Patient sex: M
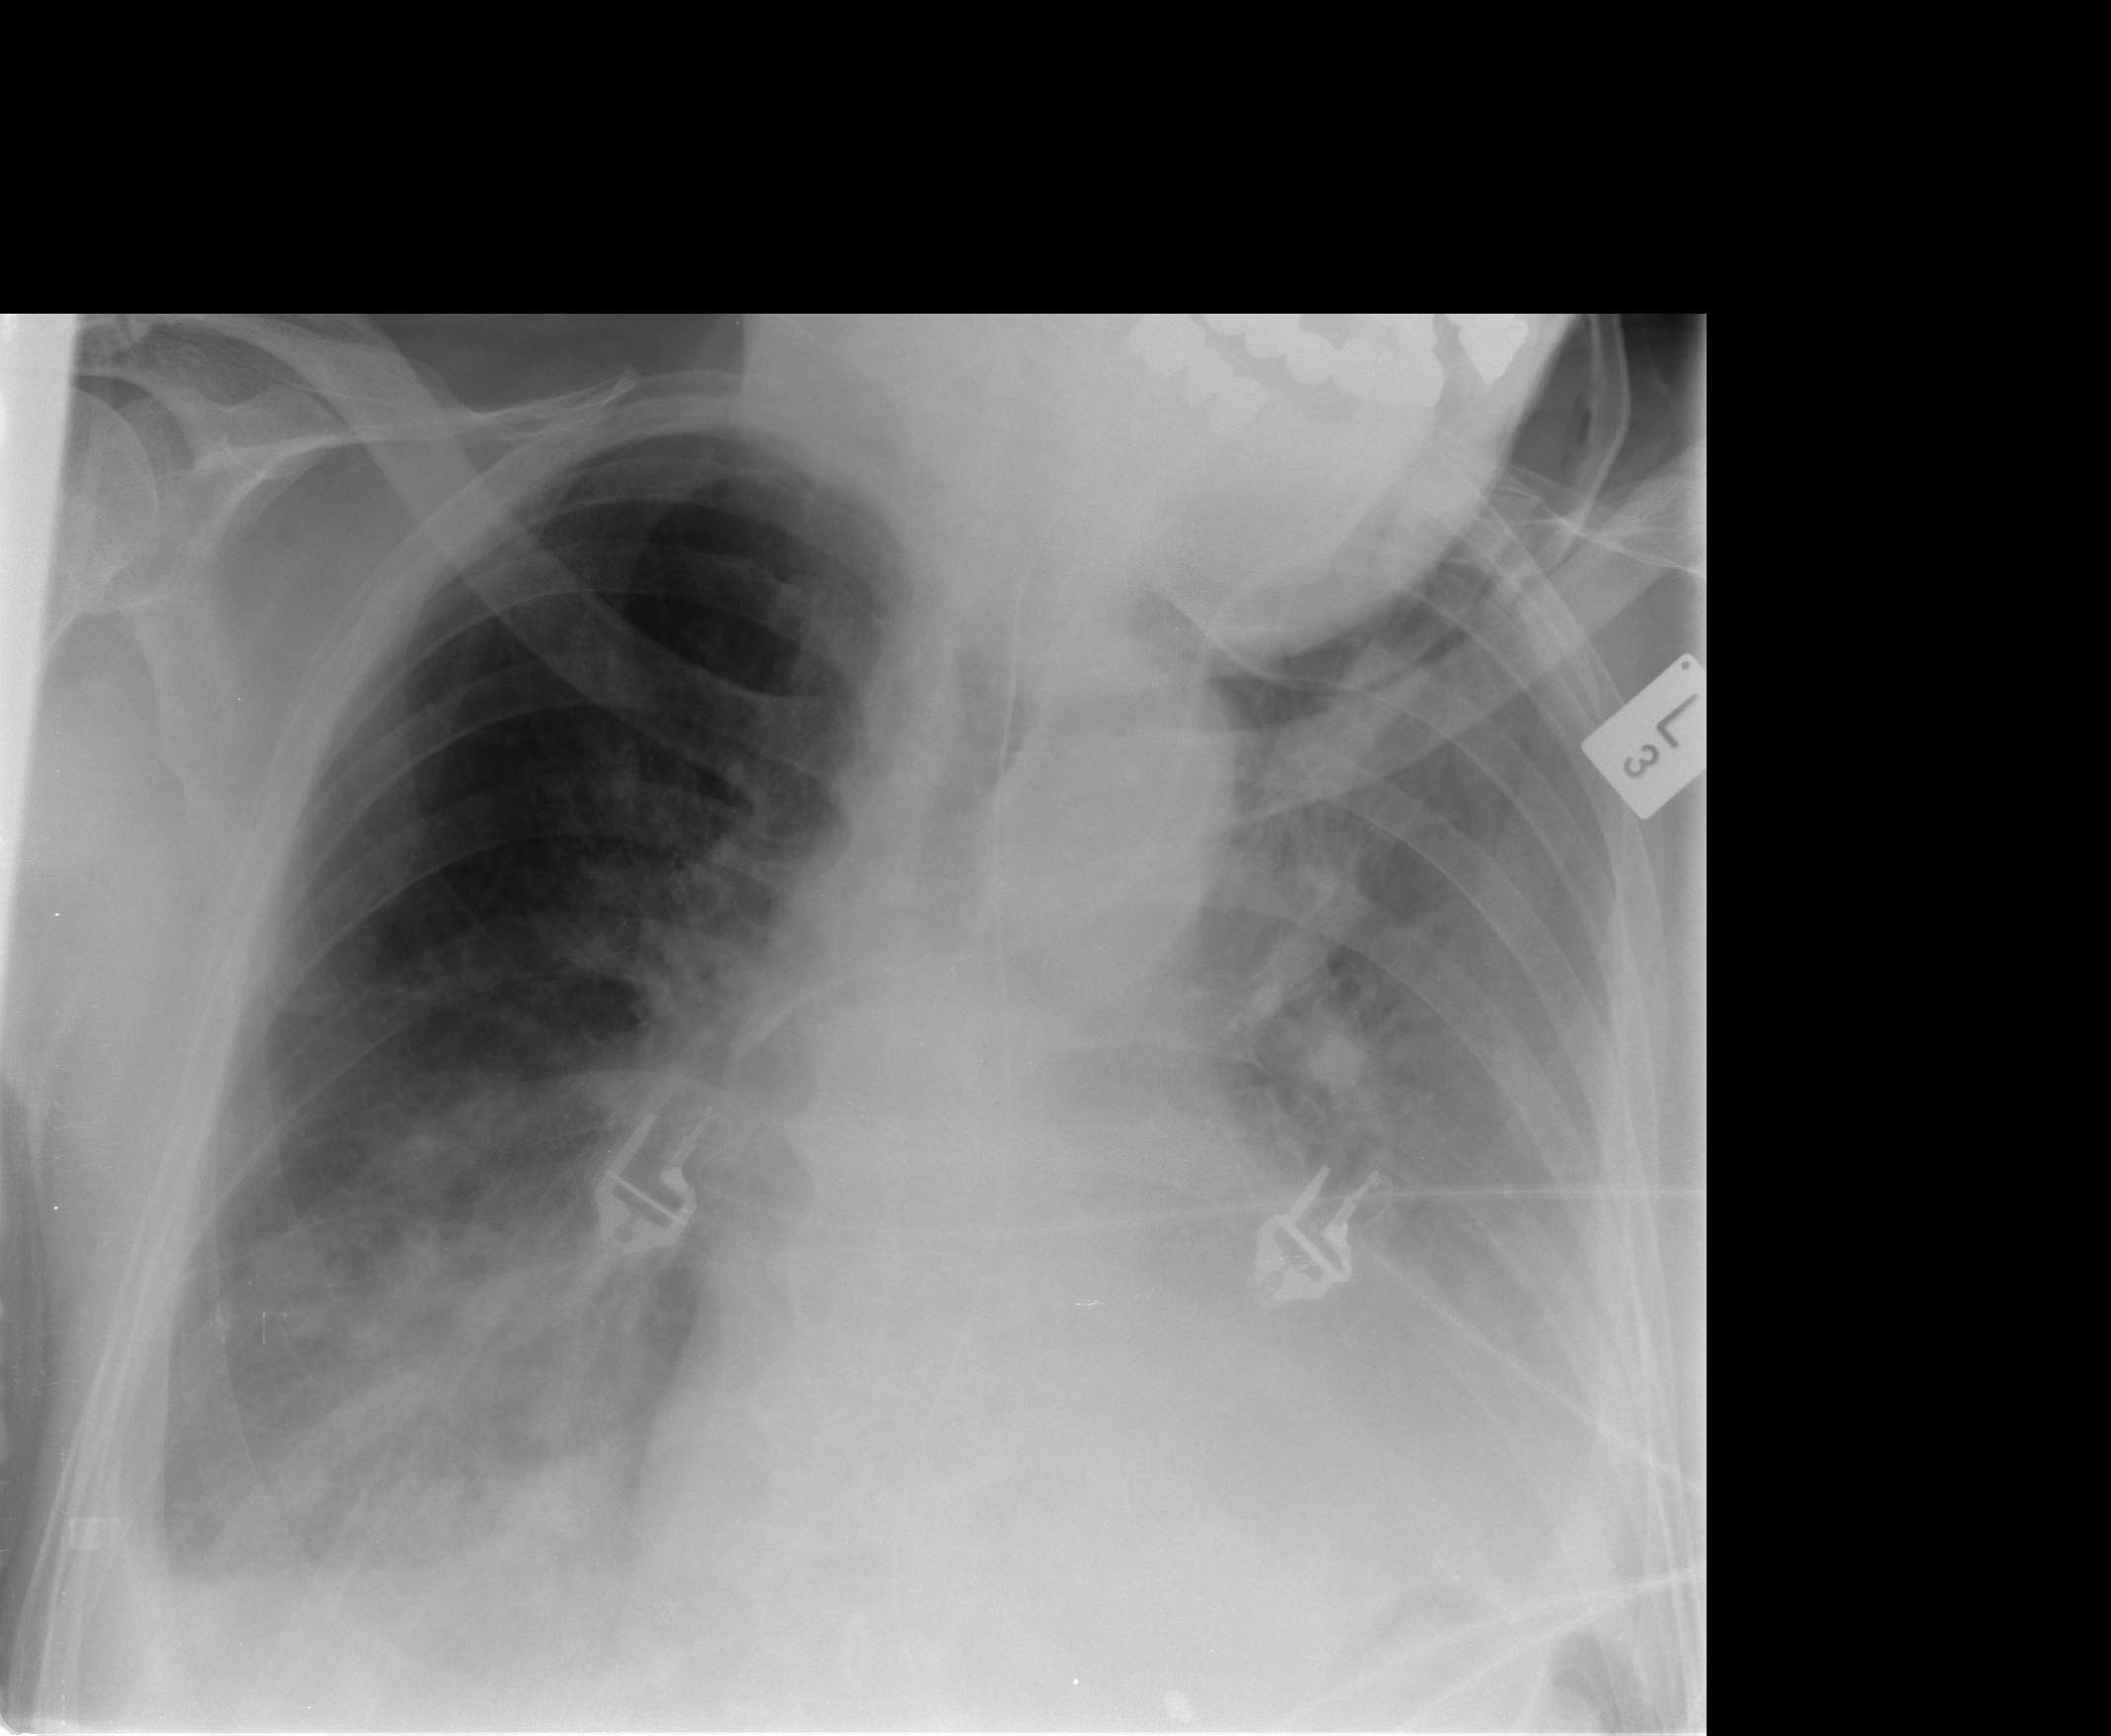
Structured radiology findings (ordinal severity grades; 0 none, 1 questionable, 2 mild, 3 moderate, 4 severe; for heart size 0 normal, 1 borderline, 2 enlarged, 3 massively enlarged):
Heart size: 2
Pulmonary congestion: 2
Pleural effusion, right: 2
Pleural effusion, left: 3
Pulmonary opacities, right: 0
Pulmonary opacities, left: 0
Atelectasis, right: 2
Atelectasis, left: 2